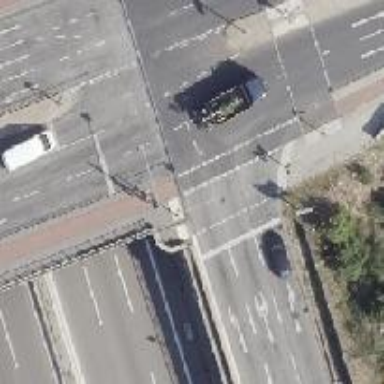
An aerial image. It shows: Secondary road on beam bridge with asphalt surface. It is dual carriageway with lane markings.